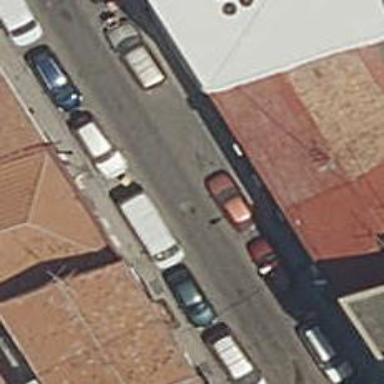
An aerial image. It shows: Car repair shop.